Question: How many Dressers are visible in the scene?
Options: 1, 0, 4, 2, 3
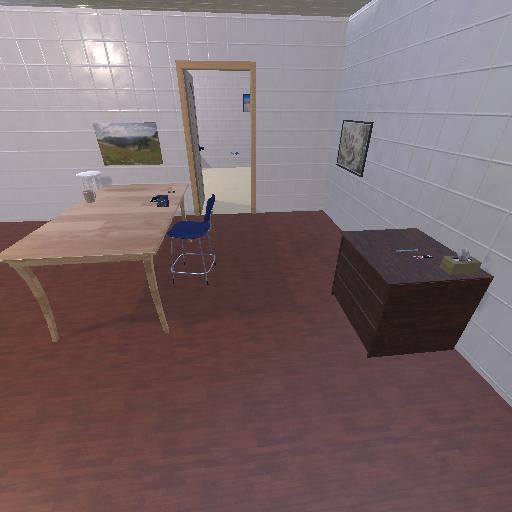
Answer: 1